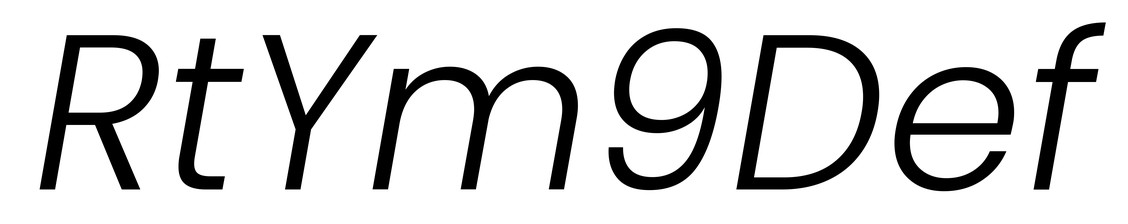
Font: Poppins-LightItalic